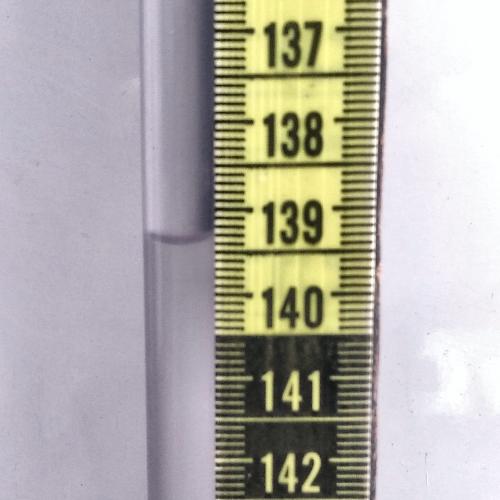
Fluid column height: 139.3 cm